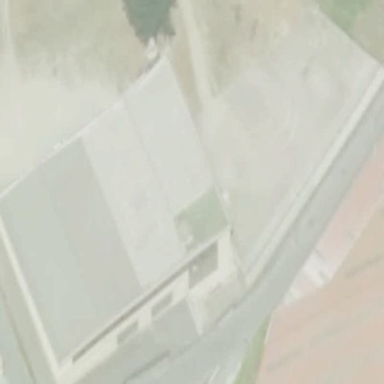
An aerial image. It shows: Industrial building.